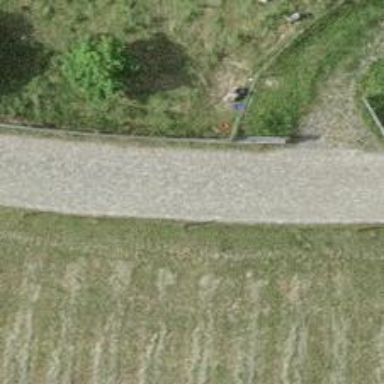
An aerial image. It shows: Tertiary road with cobblestone surface.